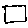
Label: square